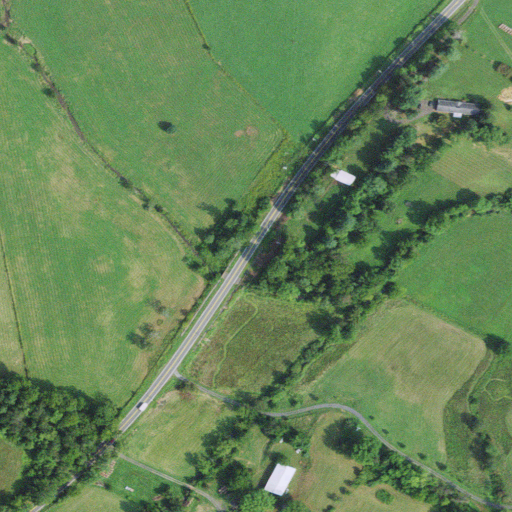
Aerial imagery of valley in Virginia named Jenkins Hollow containing pasture, open development, evergreen forest, deciduous forest, mixed forest, and low intensity development